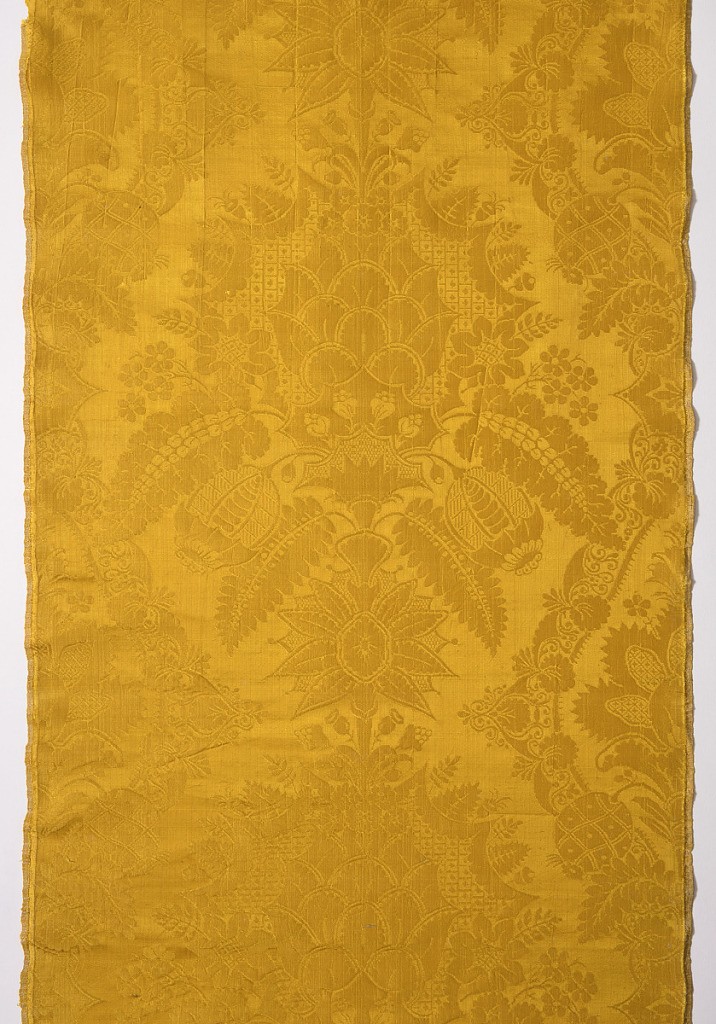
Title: Textile
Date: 1720s
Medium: silk Technique: 4&1 satin damask; the warp-float face of satin as background
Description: Large-scale, vertically symmetrical pattern of flowers and leaves in what is generally called the "lace" style, in golden yellow on a yellow-green ground.